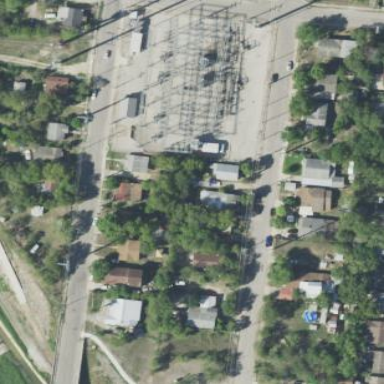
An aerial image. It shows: There is distribution substation enclosed by fence.